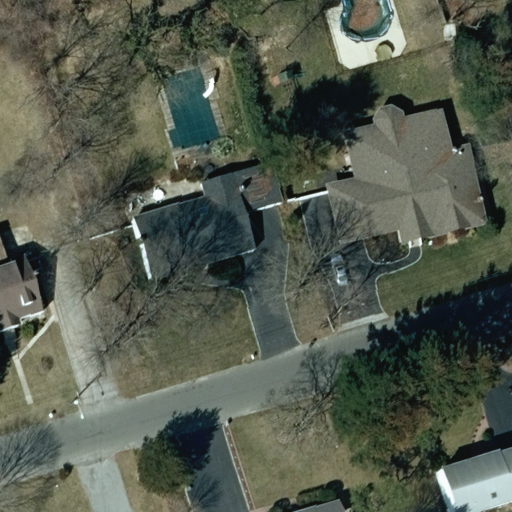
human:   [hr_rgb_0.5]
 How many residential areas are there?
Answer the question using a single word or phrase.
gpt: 1

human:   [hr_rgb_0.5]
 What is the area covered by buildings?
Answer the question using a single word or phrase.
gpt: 1474m2

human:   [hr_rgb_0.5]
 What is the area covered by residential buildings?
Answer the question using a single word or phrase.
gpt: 1474m2

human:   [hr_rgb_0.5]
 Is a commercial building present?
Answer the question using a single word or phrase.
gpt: no

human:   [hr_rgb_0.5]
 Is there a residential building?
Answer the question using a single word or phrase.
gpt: yes

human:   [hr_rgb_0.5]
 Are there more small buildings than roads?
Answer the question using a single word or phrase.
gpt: no

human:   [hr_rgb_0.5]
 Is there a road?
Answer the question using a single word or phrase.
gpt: yes

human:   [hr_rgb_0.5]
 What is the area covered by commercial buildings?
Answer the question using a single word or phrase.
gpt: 0m2

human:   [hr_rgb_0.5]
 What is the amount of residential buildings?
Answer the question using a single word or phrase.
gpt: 5

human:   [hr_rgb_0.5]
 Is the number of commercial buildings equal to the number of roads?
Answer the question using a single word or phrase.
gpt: no

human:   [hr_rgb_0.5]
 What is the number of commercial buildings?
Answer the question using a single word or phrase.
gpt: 0

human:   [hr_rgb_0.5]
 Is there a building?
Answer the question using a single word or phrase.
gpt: yes

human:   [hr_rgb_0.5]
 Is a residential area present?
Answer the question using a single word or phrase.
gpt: yes

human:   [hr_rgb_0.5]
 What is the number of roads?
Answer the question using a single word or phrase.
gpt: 1

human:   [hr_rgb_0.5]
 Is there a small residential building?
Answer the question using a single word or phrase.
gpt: yes

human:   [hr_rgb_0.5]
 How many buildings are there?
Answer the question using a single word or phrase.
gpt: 5

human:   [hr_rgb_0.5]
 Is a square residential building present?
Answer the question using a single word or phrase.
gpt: no

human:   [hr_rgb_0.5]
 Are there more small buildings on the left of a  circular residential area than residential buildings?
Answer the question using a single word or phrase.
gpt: no

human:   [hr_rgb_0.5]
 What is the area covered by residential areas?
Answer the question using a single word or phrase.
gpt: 10621m2

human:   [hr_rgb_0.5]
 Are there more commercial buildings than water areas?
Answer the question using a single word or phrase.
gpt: no

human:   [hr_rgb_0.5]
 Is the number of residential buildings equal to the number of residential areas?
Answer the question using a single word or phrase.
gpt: no

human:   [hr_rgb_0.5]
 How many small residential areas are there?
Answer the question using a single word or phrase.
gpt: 0

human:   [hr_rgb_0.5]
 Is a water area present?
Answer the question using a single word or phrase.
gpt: no

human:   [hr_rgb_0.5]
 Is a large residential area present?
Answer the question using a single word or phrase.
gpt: yes

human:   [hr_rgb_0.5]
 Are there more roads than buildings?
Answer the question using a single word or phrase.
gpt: no

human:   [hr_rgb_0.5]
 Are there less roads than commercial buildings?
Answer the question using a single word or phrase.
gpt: no

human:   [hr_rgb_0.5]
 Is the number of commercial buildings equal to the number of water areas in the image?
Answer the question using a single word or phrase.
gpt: yes

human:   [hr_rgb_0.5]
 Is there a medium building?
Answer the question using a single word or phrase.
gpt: yes

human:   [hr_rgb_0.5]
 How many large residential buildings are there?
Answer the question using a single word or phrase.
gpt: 1

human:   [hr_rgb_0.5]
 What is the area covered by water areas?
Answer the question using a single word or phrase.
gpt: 0m2

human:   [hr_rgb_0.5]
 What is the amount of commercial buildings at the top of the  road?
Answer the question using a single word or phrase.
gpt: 0

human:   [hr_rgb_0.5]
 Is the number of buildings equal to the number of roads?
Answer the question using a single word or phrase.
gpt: no

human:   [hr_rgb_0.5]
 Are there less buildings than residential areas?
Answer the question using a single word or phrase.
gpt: no

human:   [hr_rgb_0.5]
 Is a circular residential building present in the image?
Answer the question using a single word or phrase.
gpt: no

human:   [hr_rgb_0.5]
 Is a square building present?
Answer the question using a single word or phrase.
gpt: no

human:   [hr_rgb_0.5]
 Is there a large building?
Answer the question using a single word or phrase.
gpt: yes

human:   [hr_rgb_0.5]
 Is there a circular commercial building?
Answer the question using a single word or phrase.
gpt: no

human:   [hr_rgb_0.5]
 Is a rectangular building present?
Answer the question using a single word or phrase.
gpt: yes

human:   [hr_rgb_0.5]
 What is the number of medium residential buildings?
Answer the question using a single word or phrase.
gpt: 3

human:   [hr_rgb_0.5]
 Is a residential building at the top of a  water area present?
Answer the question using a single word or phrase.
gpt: no

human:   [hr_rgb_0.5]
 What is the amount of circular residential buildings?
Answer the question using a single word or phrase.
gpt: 0

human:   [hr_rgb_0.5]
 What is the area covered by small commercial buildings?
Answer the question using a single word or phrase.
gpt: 0m2

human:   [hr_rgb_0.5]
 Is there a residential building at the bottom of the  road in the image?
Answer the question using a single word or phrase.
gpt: yes

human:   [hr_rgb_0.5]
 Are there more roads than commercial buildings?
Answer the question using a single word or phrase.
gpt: yes

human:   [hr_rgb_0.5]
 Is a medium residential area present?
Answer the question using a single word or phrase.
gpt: no

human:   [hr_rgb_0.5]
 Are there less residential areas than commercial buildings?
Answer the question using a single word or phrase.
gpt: no

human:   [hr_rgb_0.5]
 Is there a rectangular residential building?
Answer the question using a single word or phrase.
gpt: yes

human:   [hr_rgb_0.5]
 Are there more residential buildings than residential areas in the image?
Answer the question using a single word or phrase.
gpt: yes

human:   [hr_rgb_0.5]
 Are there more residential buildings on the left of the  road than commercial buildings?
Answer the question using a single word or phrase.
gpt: yes

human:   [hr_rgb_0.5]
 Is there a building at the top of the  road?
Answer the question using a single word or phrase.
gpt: yes

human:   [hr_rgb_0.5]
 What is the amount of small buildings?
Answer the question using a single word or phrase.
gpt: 1

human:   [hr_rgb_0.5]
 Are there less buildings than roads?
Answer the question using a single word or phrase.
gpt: no

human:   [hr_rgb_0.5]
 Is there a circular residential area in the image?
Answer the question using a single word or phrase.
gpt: no

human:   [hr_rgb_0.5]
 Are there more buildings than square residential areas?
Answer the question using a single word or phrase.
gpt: yes

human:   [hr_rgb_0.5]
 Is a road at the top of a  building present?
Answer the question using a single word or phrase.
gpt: yes

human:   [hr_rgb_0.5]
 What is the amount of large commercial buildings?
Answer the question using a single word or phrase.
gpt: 0

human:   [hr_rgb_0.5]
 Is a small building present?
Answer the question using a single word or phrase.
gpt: yes

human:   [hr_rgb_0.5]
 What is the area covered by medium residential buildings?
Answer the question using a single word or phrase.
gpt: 817m2

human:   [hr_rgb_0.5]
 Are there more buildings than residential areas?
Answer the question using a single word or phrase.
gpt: yes

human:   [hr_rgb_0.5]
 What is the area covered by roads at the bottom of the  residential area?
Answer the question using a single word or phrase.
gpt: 0m2

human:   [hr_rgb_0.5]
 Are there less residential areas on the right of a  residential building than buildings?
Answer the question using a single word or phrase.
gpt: yes

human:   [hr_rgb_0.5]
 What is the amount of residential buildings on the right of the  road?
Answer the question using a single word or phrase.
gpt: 2

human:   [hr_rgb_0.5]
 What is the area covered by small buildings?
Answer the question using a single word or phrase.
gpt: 18m2

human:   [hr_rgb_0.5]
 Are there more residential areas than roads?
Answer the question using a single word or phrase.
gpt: no